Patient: sex M, age 48
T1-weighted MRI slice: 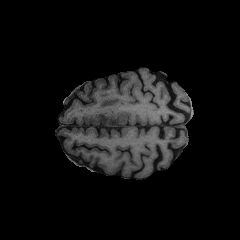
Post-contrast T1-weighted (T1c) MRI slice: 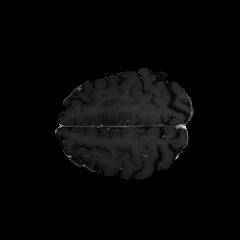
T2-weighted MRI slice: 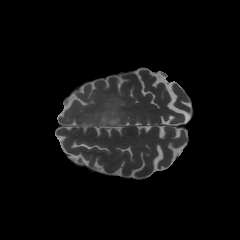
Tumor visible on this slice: yes
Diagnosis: Astrocytoma, IDH-mutant
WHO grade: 3